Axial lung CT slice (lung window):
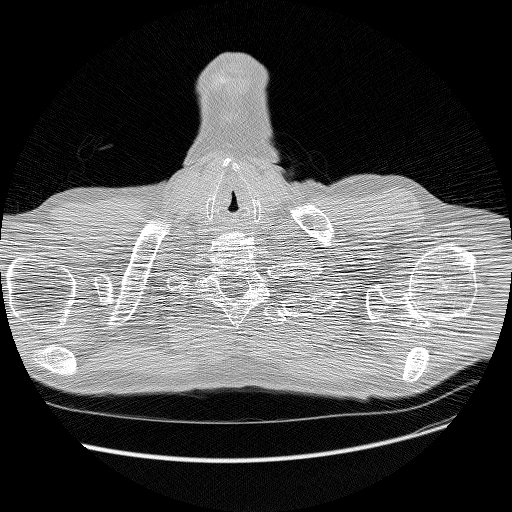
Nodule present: no